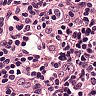
Metastatic tissue present: no